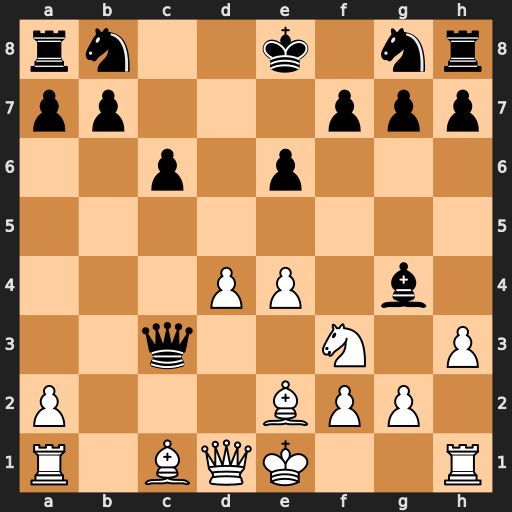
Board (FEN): rn2k1nr/pp3ppp/2p1p3/8/3PP1b1/2q2N1P/P3BPP1/R1BQK2R
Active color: w
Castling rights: KQkq
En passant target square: -
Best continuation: Bd2 Qxa1 Qxa1